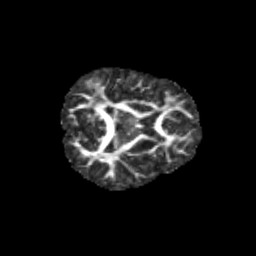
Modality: FA
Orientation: axial
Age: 9
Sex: female
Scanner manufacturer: siemens
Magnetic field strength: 3 T
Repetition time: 3.8 s
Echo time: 0.07 s